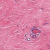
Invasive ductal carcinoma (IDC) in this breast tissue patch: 0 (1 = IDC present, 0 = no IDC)